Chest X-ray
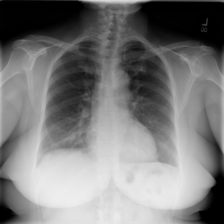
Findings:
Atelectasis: negative
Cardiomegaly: negative
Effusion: negative
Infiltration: negative
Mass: negative
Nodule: positive
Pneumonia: negative
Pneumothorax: negative
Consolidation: negative
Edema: negative
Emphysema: negative
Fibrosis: negative
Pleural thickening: negative
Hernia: negative